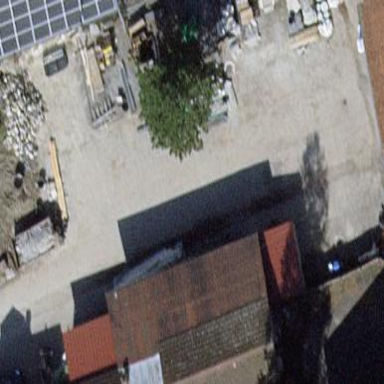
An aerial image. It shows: View of roof of building.